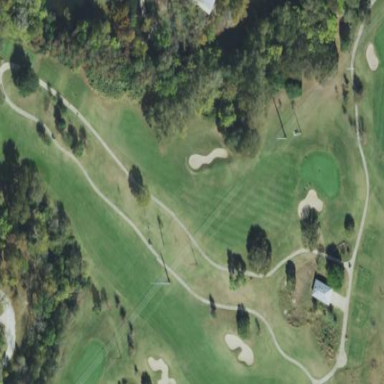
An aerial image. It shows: Golf fairway in the image.